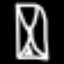
Label: hourglass